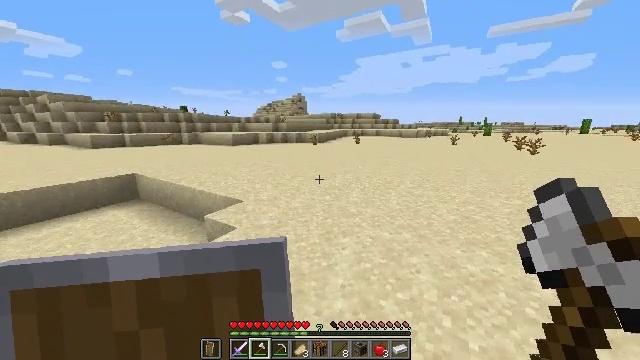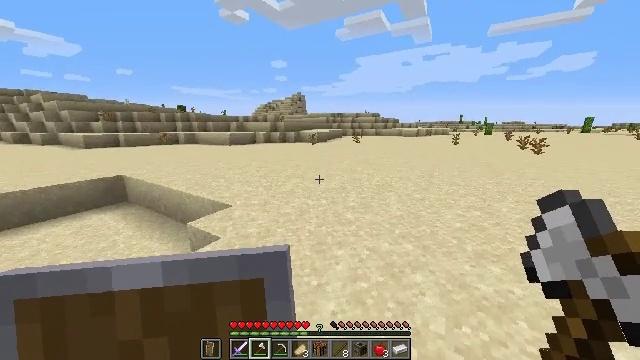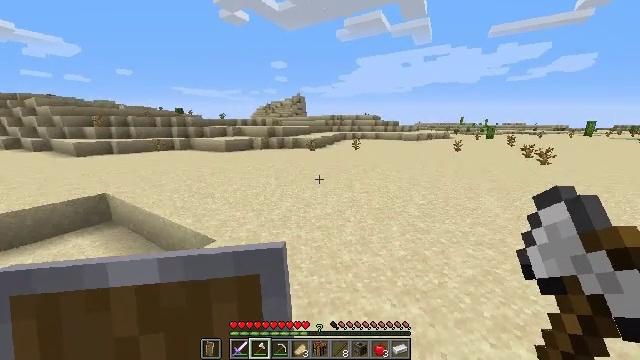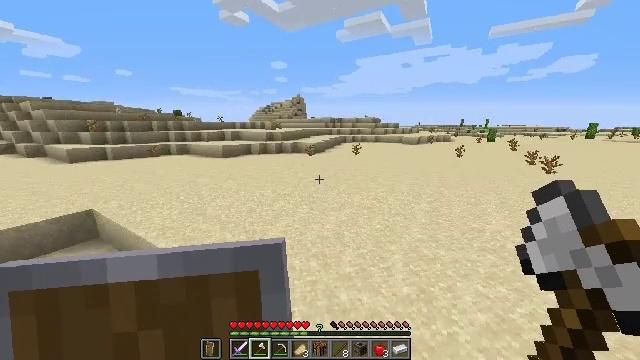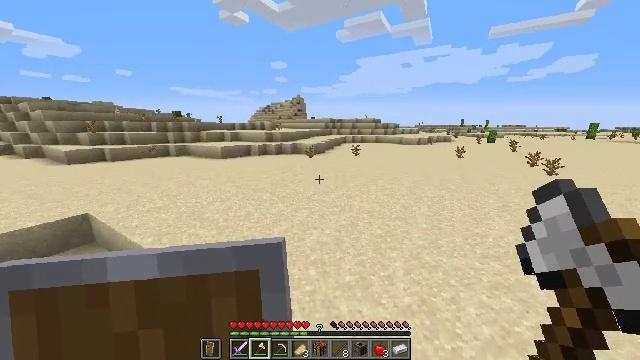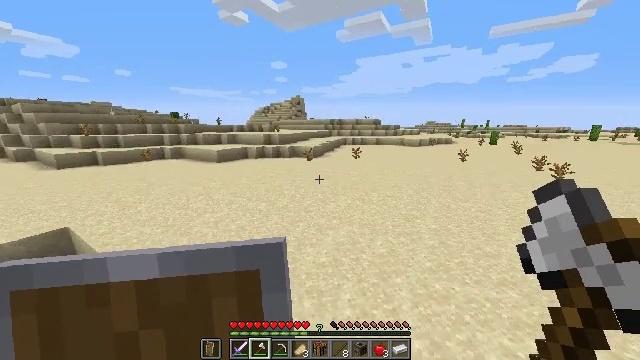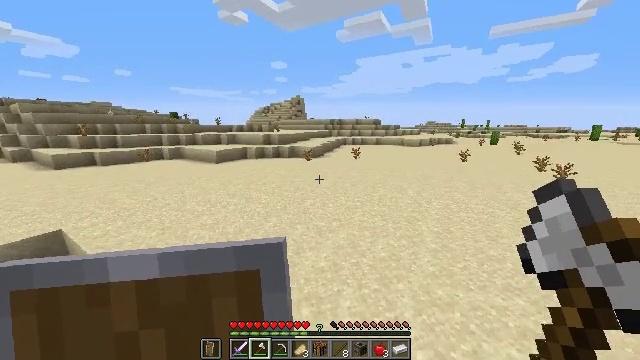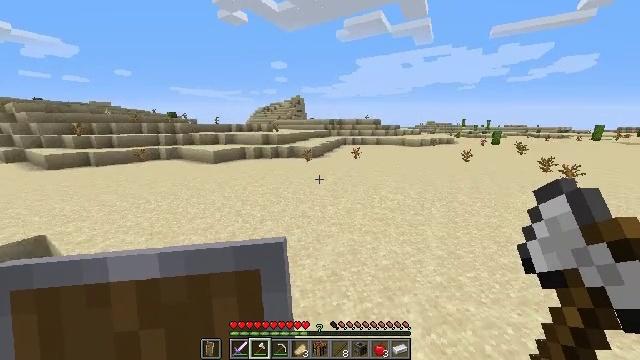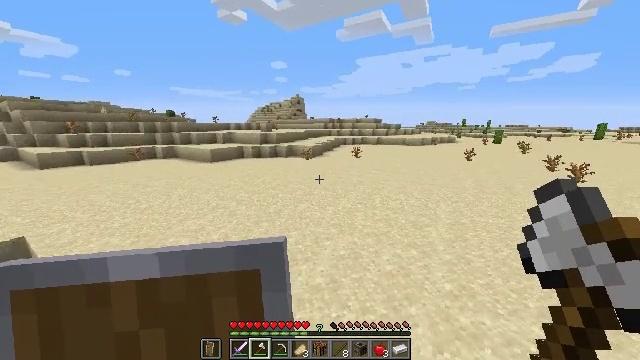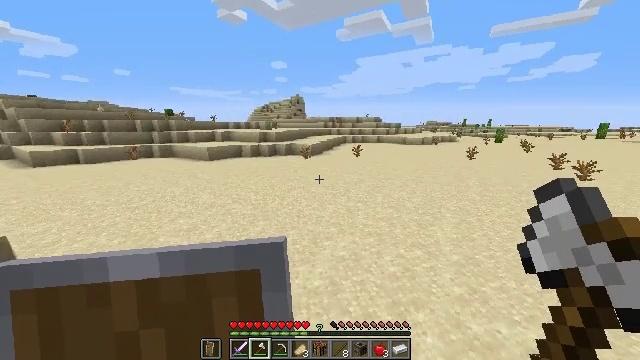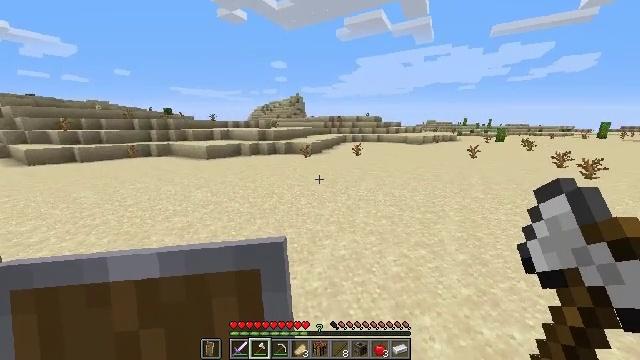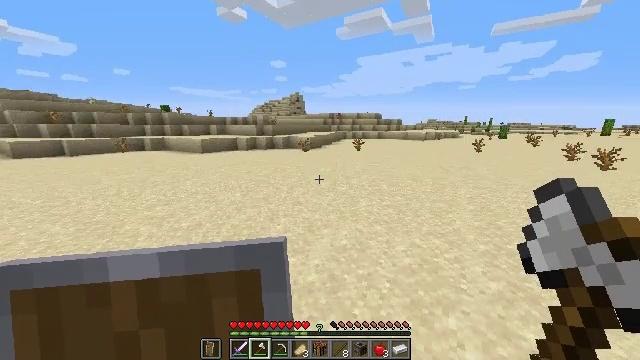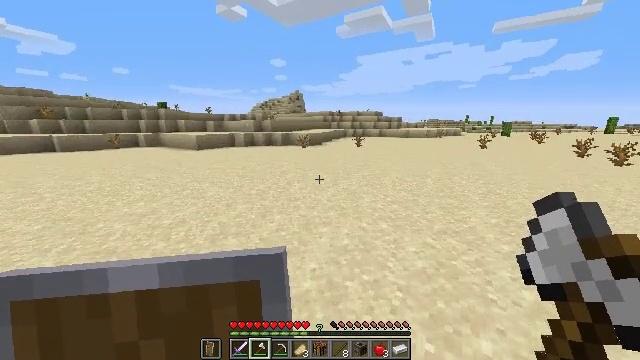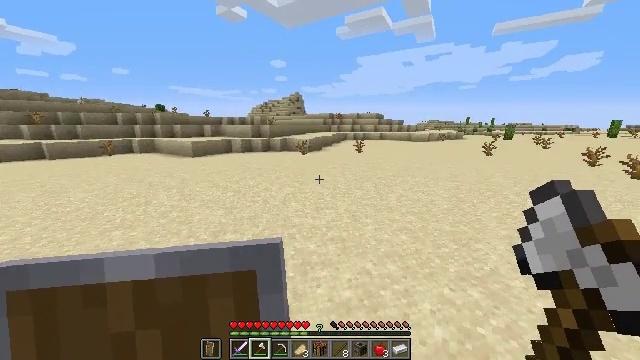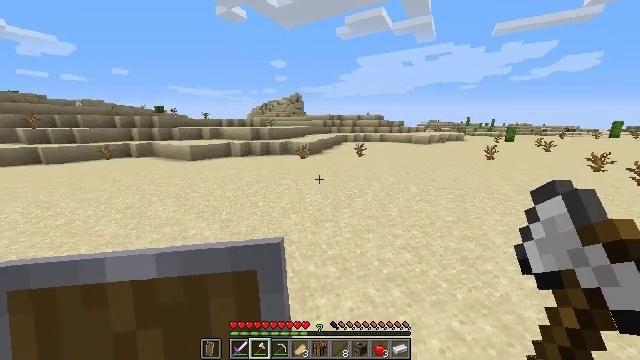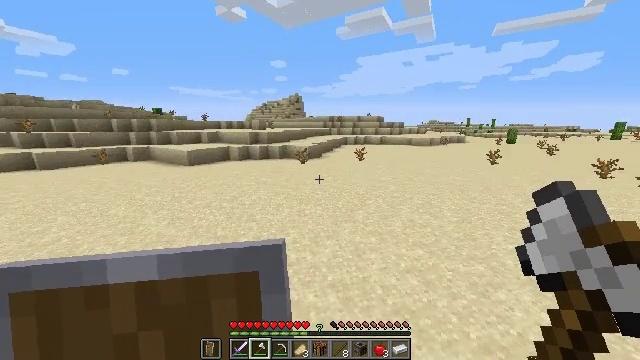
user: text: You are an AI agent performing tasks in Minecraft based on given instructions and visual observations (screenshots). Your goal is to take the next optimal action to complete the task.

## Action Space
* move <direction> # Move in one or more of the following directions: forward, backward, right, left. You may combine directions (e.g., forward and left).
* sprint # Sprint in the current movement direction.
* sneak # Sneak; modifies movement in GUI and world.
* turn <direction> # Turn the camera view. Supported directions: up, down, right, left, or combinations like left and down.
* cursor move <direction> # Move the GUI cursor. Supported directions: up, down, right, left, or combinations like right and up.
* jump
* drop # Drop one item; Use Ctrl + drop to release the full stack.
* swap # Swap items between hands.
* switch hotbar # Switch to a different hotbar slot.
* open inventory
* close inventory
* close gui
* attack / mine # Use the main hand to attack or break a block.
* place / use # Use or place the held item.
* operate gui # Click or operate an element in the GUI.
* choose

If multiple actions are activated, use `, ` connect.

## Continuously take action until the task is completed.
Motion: motion action
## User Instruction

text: Harvest sugar cane from the plant.
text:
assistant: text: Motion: move forward, sprint, jump
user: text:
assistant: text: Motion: move forward, sprint, jump
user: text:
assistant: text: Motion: move forward, sprint, jump
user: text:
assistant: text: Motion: move forward, sprint, jump
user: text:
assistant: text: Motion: move forward, sprint, jump
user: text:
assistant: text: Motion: move forward, sprint, jump
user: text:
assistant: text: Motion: move forward, sprint, jump
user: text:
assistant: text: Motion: move forward, sprint, jump
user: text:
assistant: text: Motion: move forward, sprint, jump
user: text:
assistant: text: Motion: move forward, sprint, jump
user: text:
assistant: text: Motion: move forward, sprint, jump
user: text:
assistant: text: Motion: move forward, sprint, jump
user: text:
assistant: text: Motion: move forward, sprint, jump
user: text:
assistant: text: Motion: move forward, sprint, jump
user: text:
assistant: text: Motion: move forward, sprint, jump
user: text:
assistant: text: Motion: move forward, sprint, jump
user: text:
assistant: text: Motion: move forward, sprint, jump
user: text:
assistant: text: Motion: move forward and move left, sprint, jump
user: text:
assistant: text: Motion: move forward and move left, sprint, jump
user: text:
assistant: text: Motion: move forward and move left, sprint, jump
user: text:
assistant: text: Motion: move forward and move left, sprint, jump
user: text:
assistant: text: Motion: move forward, sprint, jump
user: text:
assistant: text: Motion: move forward, sprint, jump
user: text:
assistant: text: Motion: move forward, sprint, jump
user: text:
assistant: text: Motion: move forward, sprint, jump
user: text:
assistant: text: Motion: move forward, sprint, jump
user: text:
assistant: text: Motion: move forward, sprint, jump
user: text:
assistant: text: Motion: move forward, sprint, jump
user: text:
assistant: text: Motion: move forward, sprint, jump
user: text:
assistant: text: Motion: move forward, sprint, jump